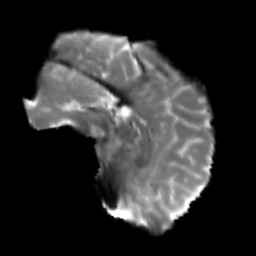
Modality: T2w
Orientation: sagittal
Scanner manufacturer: siemens
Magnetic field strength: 3 T
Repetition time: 3.6 s
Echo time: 0.092 s